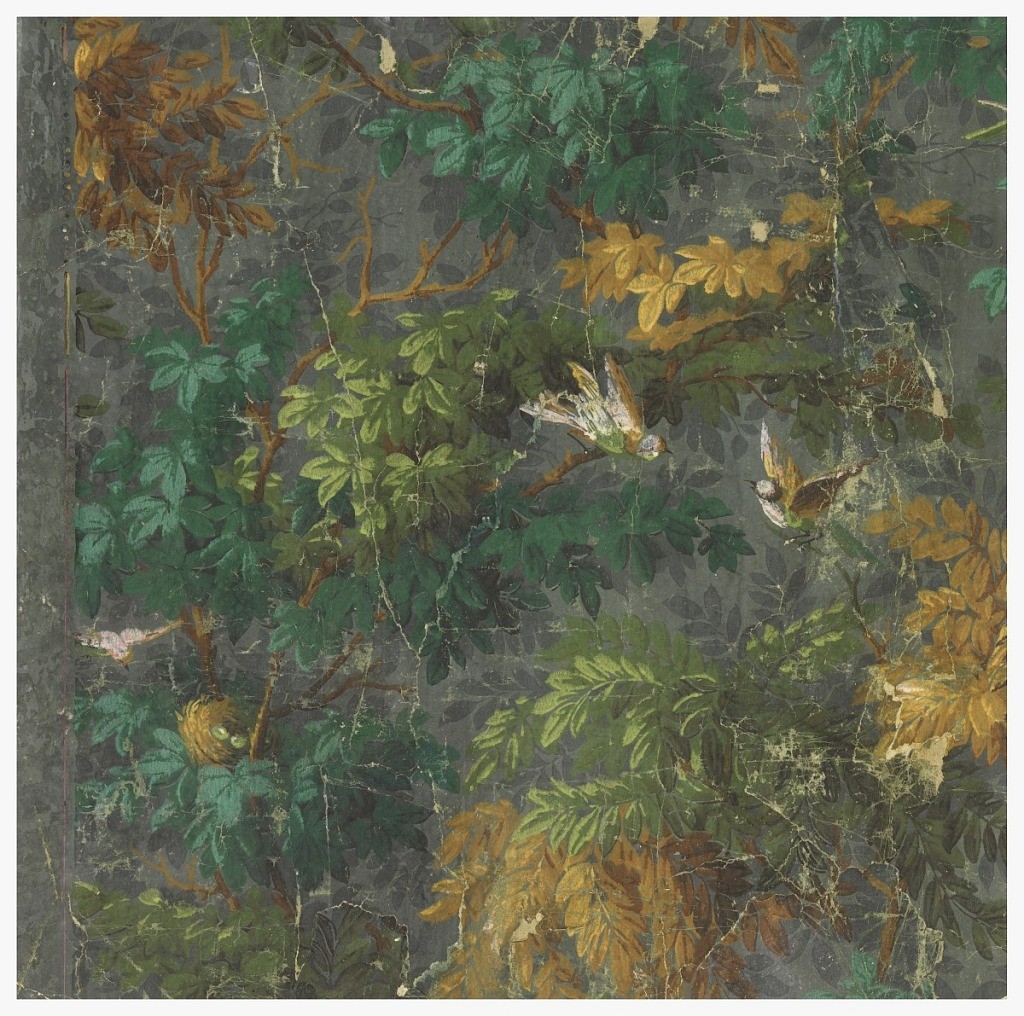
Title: Sidewall
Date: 1845–55
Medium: Block-printed on paper
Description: Nearly a full repeat of a design showing a pair of birds perched on branches amidst dense foliage. Below the pair is a nest containing two eggs. The selvedge has been trimmed on the right side.